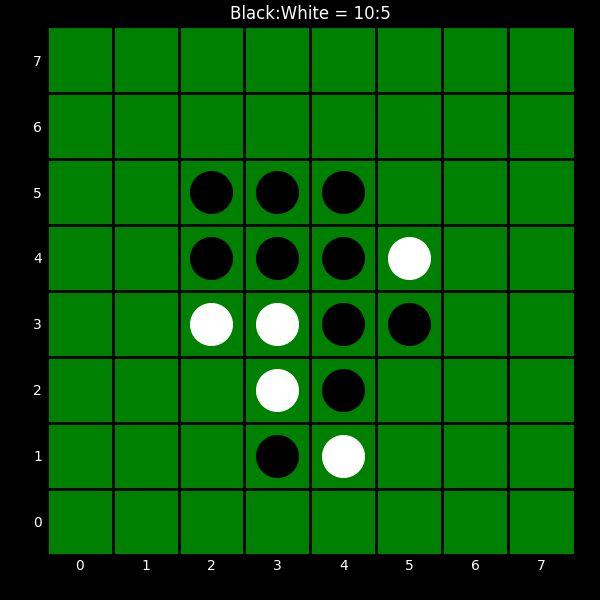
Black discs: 10
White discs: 5